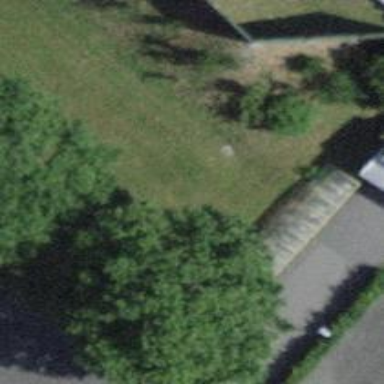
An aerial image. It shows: Bicycle parking shed.